Aerial crown-view tile of a tropical tree (Barro Colorado Island, Panama), acquired 20241014:
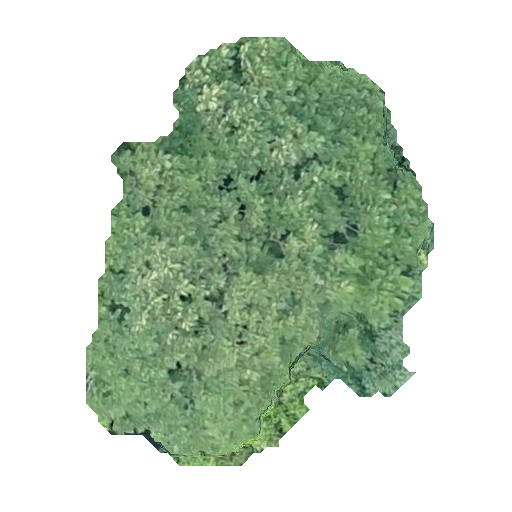
Species: Jacaranda copaia
GBIF accepted scientific name: Jacaranda copaia
Crown area: 165.681 m²